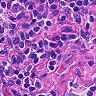
Metastatic tissue present: no